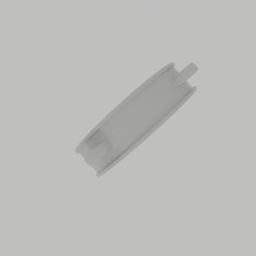
Label: mechanical